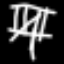
Label: hourglass